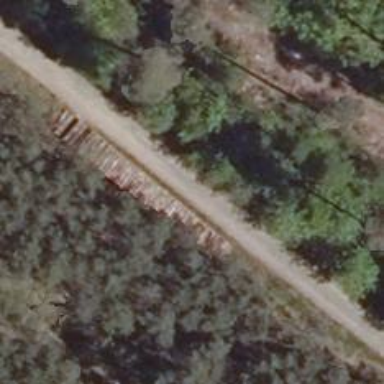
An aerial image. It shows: Track road with grade4 tracktype.